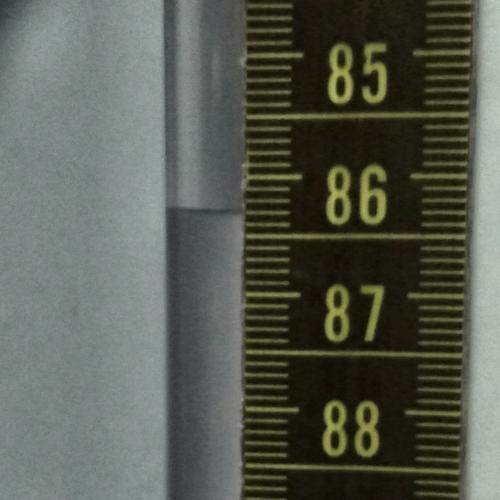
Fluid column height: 86.3 cm